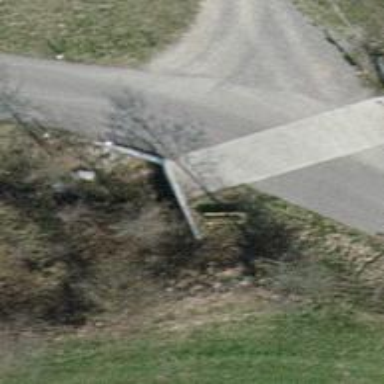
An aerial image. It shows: Brown bench.